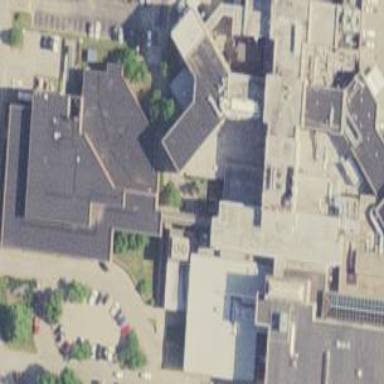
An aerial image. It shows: Hospital building.